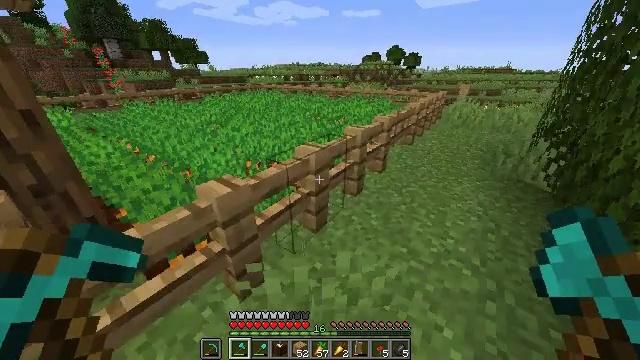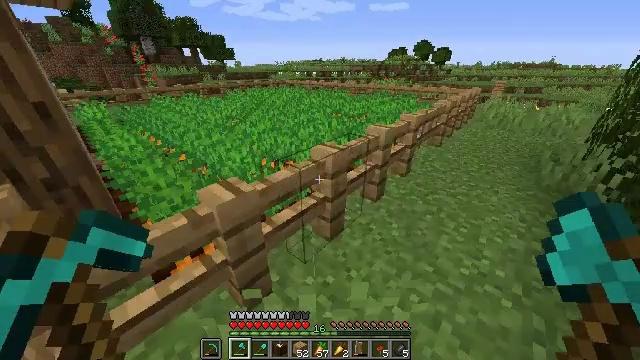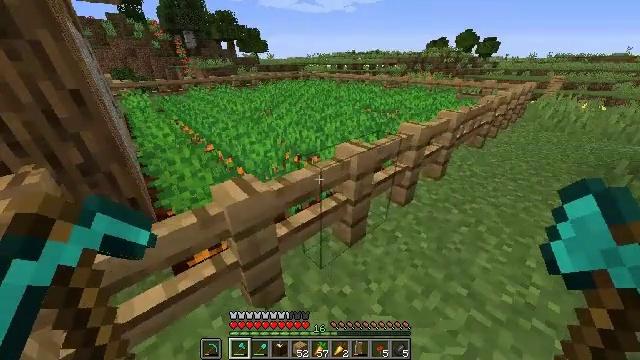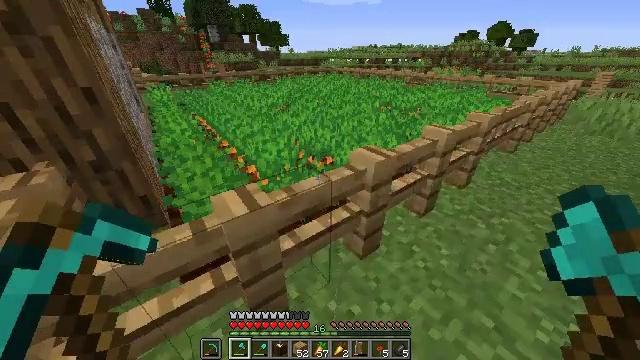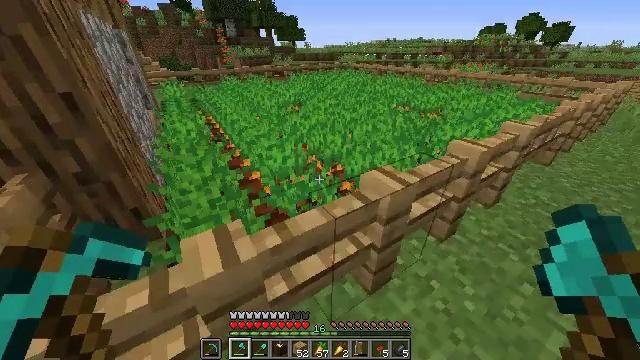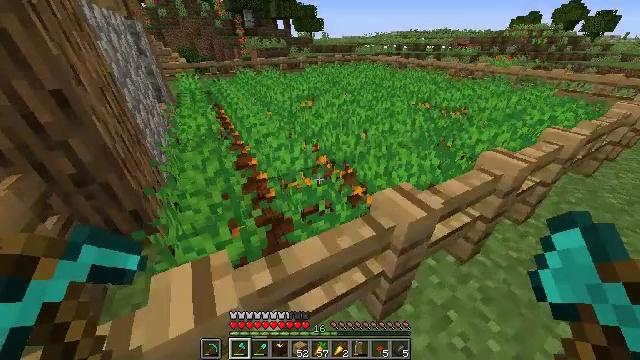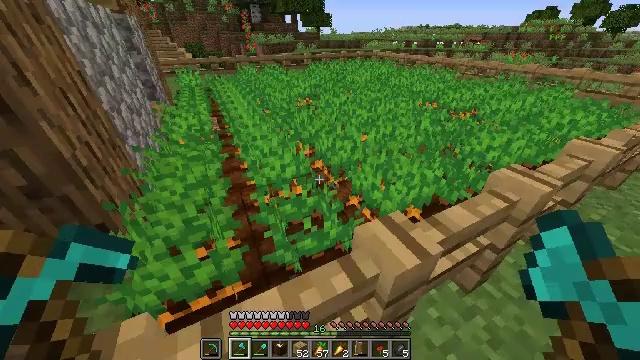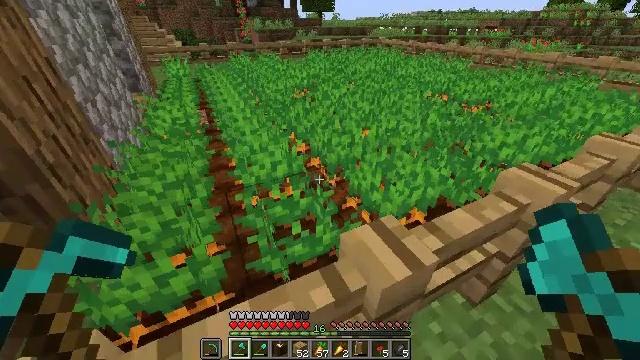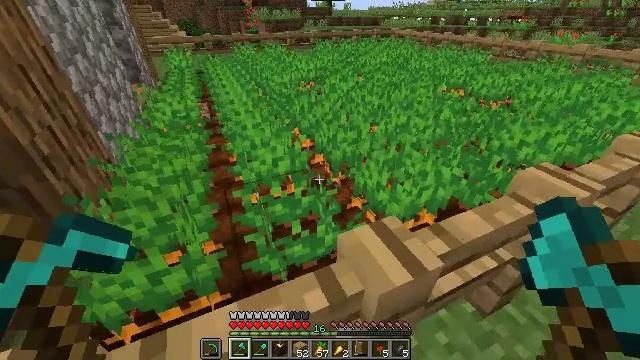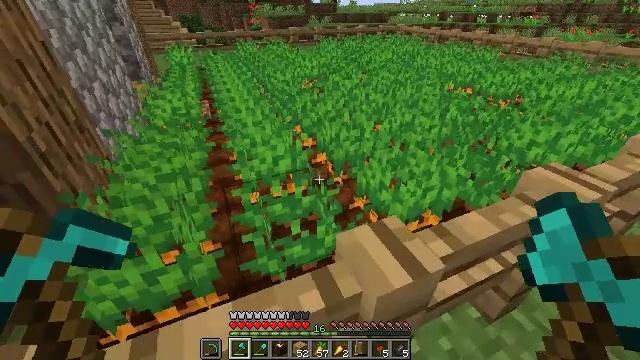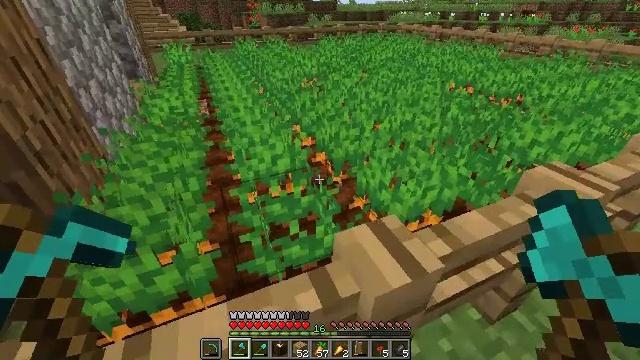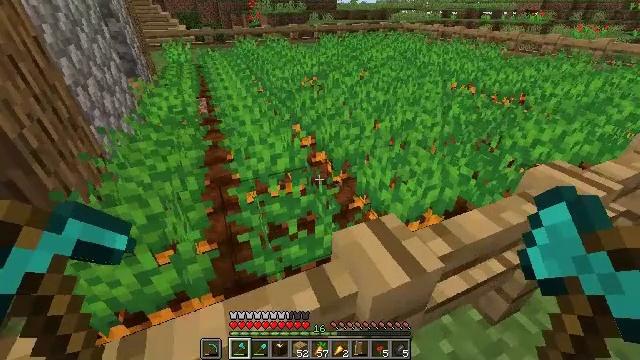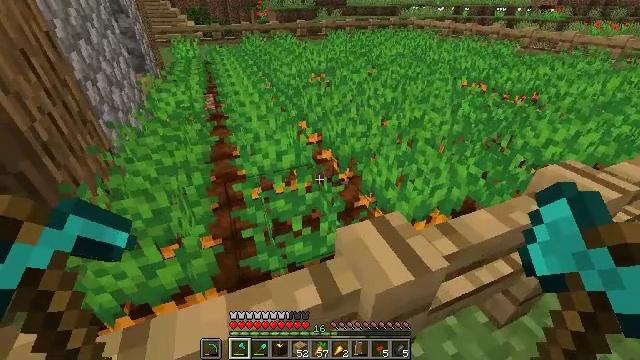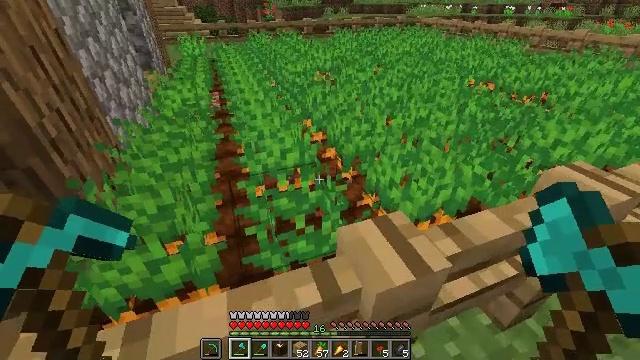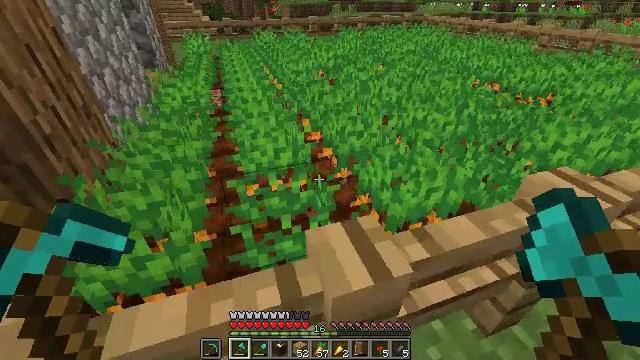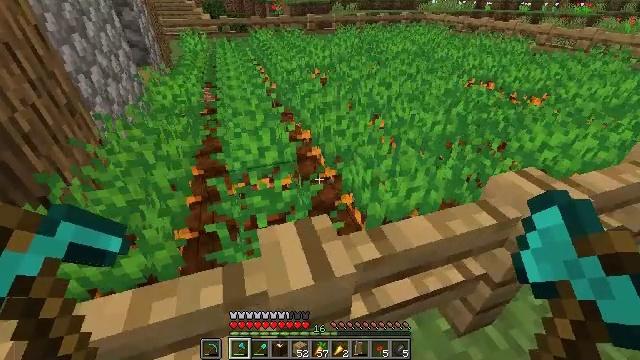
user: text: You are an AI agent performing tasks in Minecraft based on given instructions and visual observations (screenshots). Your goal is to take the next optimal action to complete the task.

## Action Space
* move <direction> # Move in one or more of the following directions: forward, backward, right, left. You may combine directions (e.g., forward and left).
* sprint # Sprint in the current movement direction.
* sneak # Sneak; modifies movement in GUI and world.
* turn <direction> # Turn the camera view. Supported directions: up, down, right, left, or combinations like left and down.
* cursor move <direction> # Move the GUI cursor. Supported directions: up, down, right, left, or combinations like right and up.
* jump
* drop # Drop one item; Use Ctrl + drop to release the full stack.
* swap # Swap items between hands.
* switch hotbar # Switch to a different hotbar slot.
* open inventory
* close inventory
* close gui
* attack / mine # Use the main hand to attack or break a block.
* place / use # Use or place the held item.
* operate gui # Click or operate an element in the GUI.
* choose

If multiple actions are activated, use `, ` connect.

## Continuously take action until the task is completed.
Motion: motion action
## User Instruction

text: Combine the necessary materials to craft a fletching table.
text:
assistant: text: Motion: move forward, sprint, turn left and down
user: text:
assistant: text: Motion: move forward, sprint, turn left and down
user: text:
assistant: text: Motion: move forward, sprint, turn left and down
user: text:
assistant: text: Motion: move forward, sprint, turn left
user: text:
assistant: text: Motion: move forward, turn left and down
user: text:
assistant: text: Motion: move forward, turn left
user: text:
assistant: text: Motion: no_op
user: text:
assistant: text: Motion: turn left
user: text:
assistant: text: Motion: no_op
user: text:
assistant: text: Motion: no_op
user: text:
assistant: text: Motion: no_op
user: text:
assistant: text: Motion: turn left
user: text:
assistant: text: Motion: move right, turn left
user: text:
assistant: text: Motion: move right, turn left
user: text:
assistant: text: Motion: move right
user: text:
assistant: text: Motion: move right, turn left
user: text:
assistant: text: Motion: move forward and move right, turn left
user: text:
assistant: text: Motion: move forward and move right, turn left
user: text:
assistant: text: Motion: move forward and move right
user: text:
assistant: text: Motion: move forward and move right
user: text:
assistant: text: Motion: move forward and move right
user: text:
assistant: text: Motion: move forward and move right
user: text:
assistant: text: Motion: move forward and move right
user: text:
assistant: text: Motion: move forward and move right
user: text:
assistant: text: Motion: move forward and move right
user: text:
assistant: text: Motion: move forward and move right
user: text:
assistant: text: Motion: move forward and move right
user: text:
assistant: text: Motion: move forward and move right, turn left
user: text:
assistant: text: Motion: move forward and move right
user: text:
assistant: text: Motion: move forward and move right, turn left